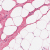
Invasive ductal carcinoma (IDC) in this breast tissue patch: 0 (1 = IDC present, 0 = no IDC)